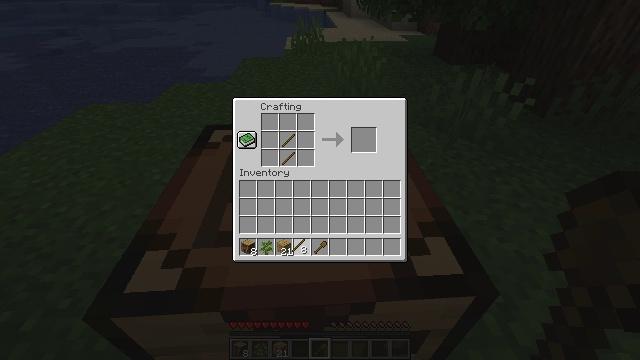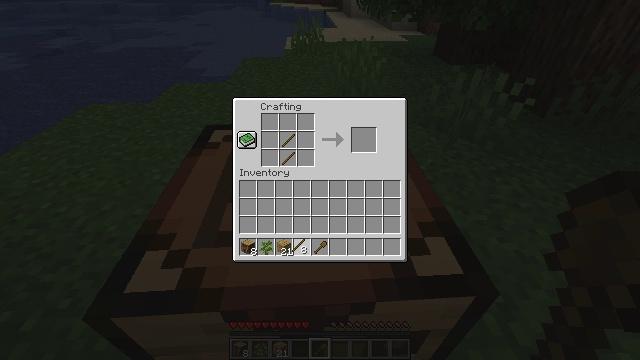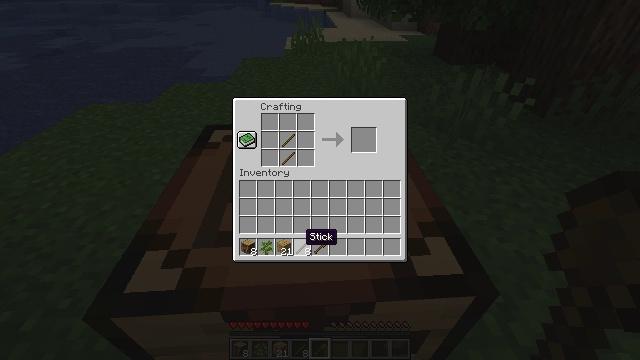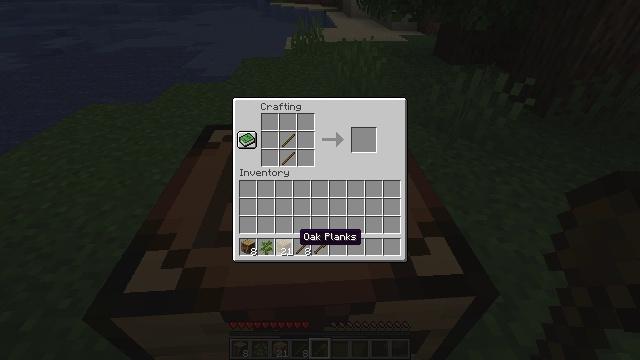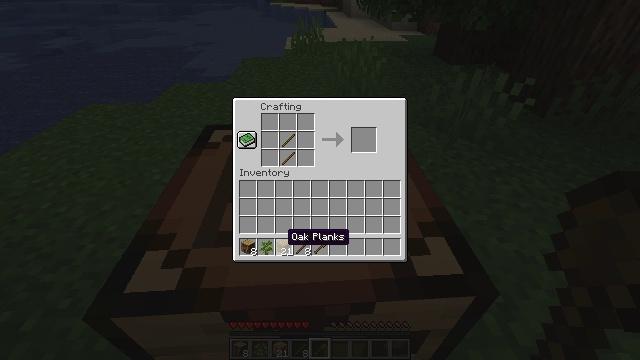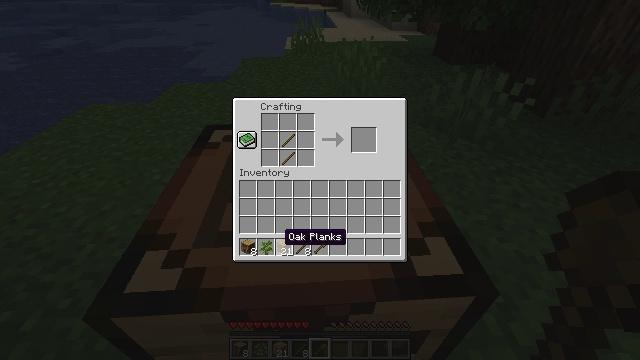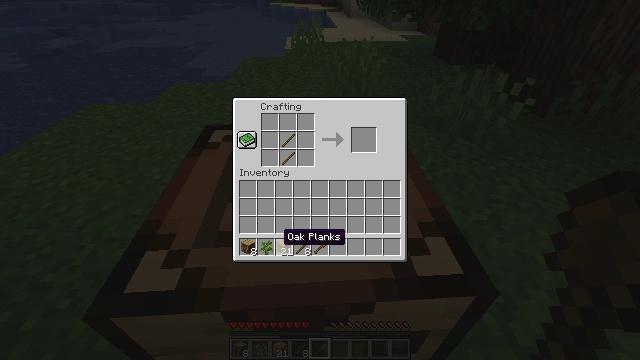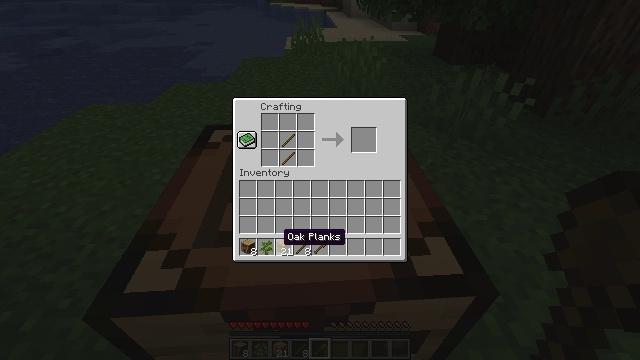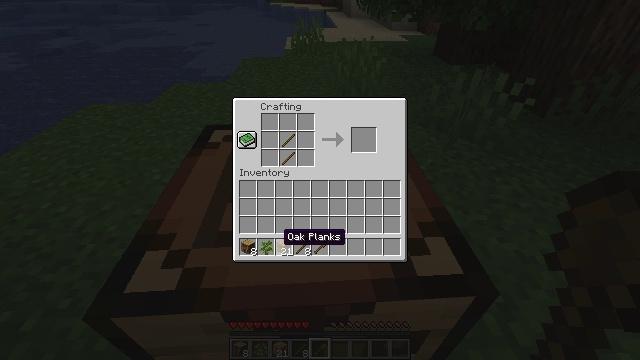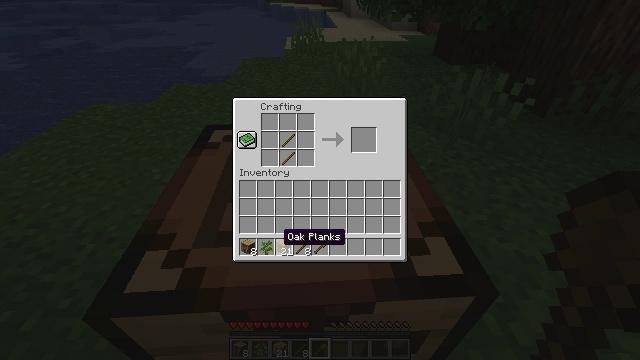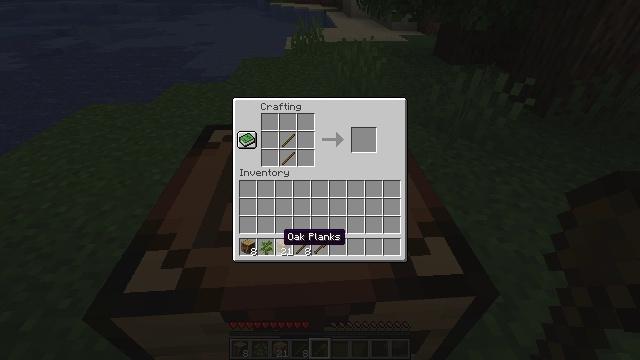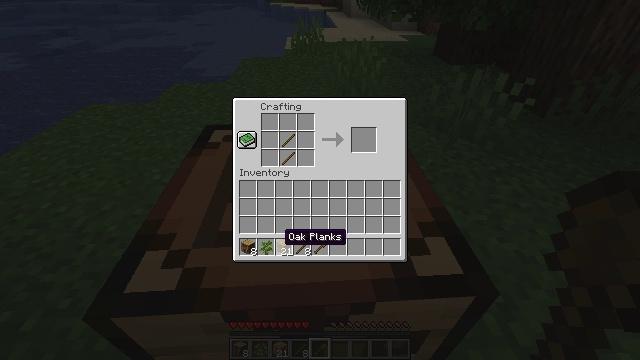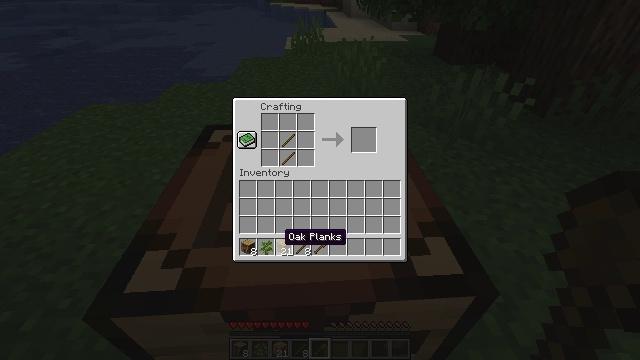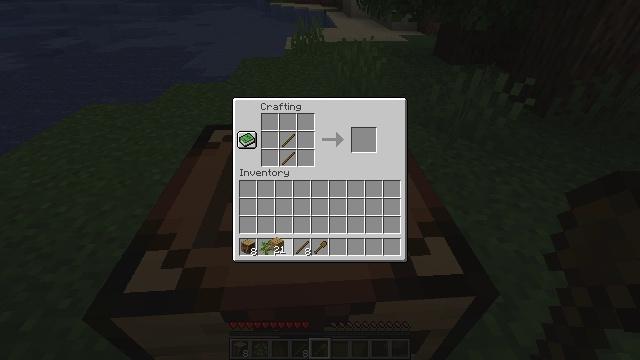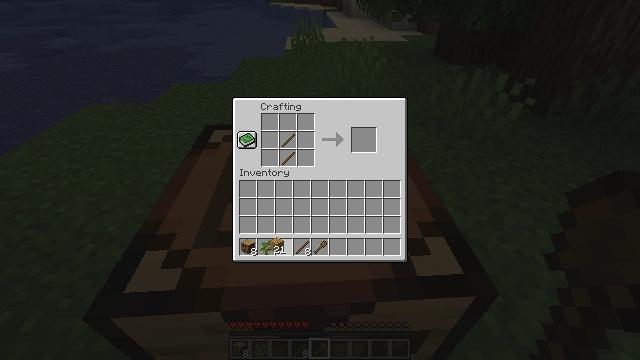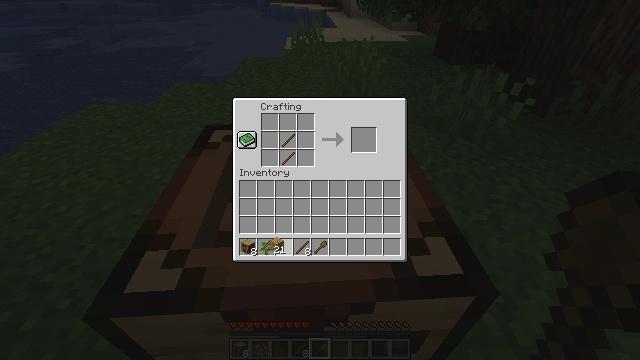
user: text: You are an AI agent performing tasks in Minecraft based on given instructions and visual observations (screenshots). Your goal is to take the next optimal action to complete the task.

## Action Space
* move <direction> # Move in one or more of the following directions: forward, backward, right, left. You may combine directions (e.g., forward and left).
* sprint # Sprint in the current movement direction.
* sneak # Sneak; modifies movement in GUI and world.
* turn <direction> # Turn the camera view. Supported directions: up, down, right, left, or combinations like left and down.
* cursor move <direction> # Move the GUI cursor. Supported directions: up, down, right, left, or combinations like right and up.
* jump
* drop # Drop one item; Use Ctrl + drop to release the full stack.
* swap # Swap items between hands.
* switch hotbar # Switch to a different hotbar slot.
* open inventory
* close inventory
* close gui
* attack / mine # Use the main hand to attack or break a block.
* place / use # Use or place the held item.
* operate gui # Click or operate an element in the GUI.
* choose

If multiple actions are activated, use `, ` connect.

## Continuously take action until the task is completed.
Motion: motion action
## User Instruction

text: Assemble sticks and planks at a crafting table for a wooden hoe.
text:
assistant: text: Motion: operate gui
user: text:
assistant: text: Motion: no_op
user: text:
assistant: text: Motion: no_op
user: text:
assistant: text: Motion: cursor move left
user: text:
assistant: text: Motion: no_op
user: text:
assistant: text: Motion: no_op
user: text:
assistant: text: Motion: no_op
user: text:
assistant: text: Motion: no_op
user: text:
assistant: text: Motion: no_op
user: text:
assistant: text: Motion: no_op
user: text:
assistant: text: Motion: no_op
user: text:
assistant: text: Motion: no_op
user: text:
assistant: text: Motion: operate gui
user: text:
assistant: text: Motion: operate gui
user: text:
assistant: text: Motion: operate gui
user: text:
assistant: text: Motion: no_op
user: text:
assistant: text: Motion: no_op
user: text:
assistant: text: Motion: cursor move up
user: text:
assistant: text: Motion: cursor move left and up
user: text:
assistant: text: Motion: cursor move left and up
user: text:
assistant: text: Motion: no_op
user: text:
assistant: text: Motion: no_op
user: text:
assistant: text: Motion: no_op
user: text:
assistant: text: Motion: no_op
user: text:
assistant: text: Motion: no_op
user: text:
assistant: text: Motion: no_op
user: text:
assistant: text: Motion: no_op
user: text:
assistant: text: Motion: cursor move down
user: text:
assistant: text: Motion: no_op
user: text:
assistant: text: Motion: no_op